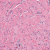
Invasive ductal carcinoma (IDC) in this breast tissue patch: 1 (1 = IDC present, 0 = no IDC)